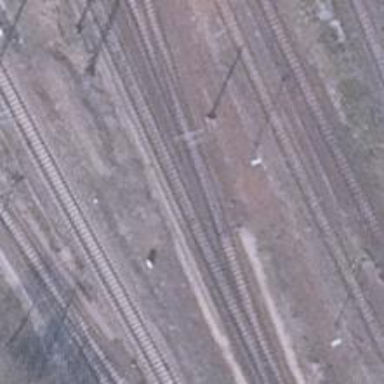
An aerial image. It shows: Railway switch.